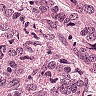
Metastatic tissue present: yes